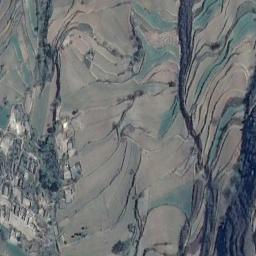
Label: terrace